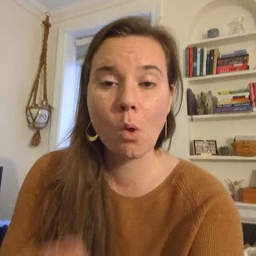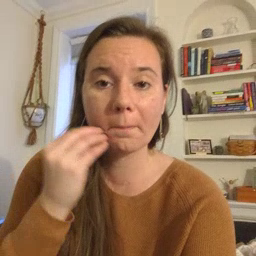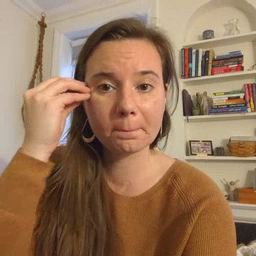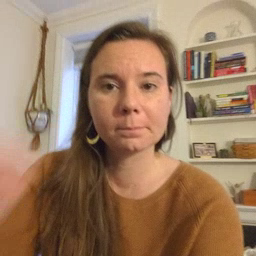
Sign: home